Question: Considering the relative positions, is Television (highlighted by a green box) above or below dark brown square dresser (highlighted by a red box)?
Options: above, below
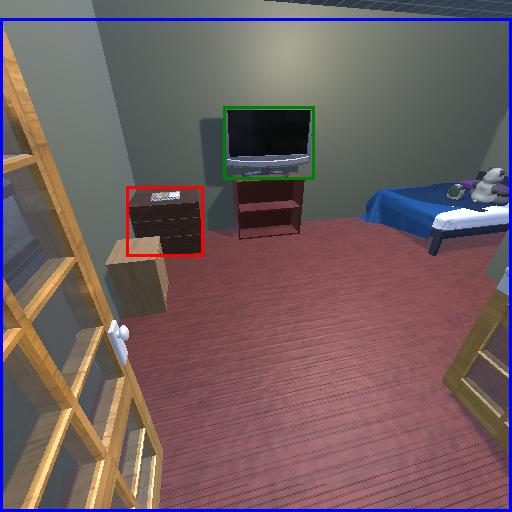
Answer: above